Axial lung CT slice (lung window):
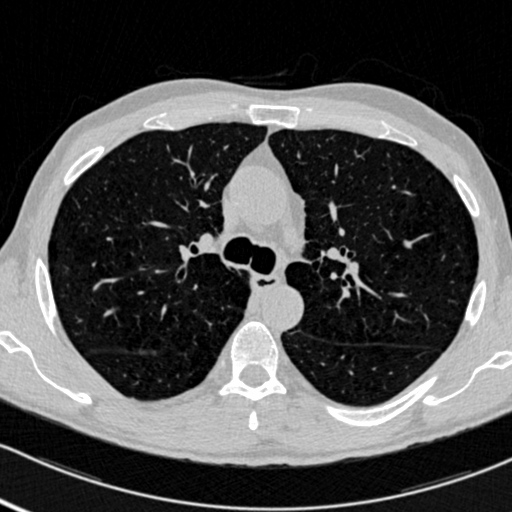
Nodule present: no